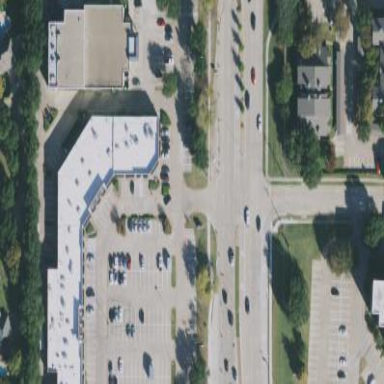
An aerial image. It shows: Retail area.